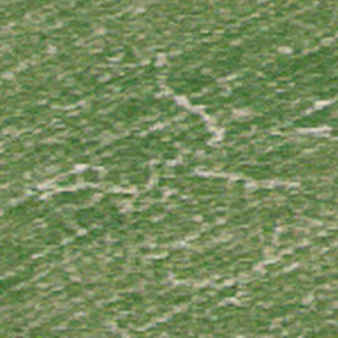
Label: other